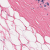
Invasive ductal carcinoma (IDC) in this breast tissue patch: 0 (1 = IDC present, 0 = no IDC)